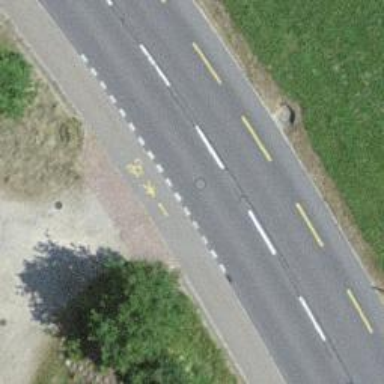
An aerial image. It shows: Primary highway with cycle lane on the left and cycle track on the right.